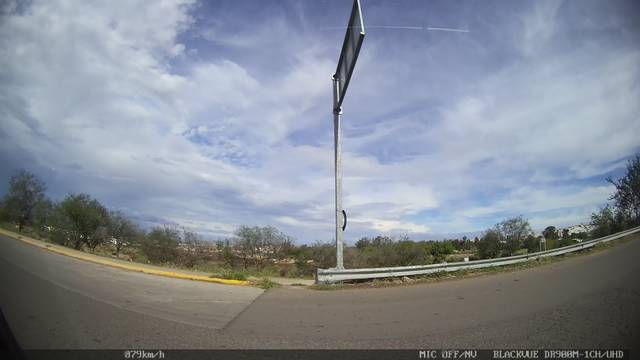
Region: Mexico
Coordinates: 20.625, -103.212